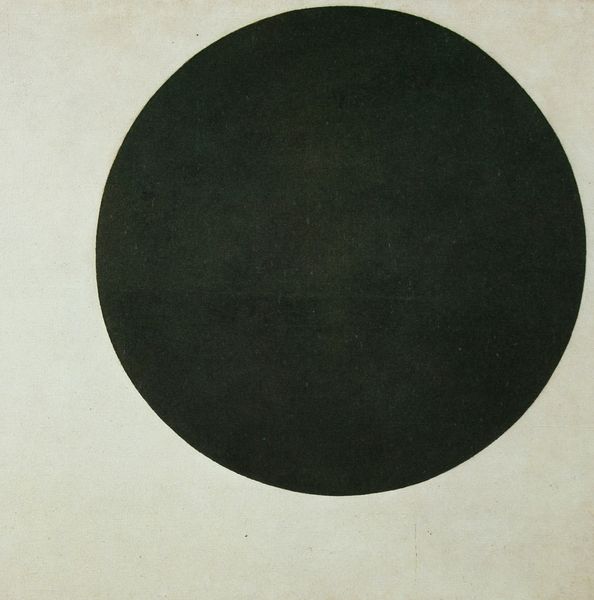
Titel: Schwarzer Kreis
Künstler: Kasimir Malewitsch
Standort: St. Petersburg
Institution: Russisches Museum
Schlagwörter: dunkel, gemälde, weiß, grün, grau, hell, schwarz, malerei, rahmen, öl, felder, sonne, kontrast, rechts, kreis, oval, rund, japan, zwei, studie, flagge, moderne, hart, russland, abstrakt, fläche, flächen, modern, formen, monochrom, weis, rand, rauschen, streng, balken, foto, oben, mond, eckig, rechteck, minimalismus, minimalistisch, form, groß, schlicht, scheibe, loch, blanc, noir, punkt, kugel, pinsel, reduziert, reduktion, fleck, flecken, geometrisch, graugrün, geometrie, quadrat, viereck, klee, asymmetrie, russisch, riss, pixel, leonardo, opart, proportion, zirkel, cercle, unsymmetrisch, kunstwerk, schablone, kreisrund, point, unendlich, mathe, ewig, malewitsch, suprematismus, kasimir malewitsch, fond, dezentral, dezentriert, rechtsoben, scheibenschießen, schießscheibe, unzentriert, haut, bichrom, decentre, assymmetrisch, ei, schwarz weiß oval, prportion, malewitch, azentrisch, excentrisch, gauche, konstruktvisimus, disque, winston, fond blac, fond blanc